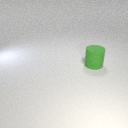
large green rubber cylinder